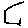
Label: hexagon